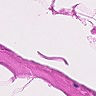
Metastatic tissue present: no